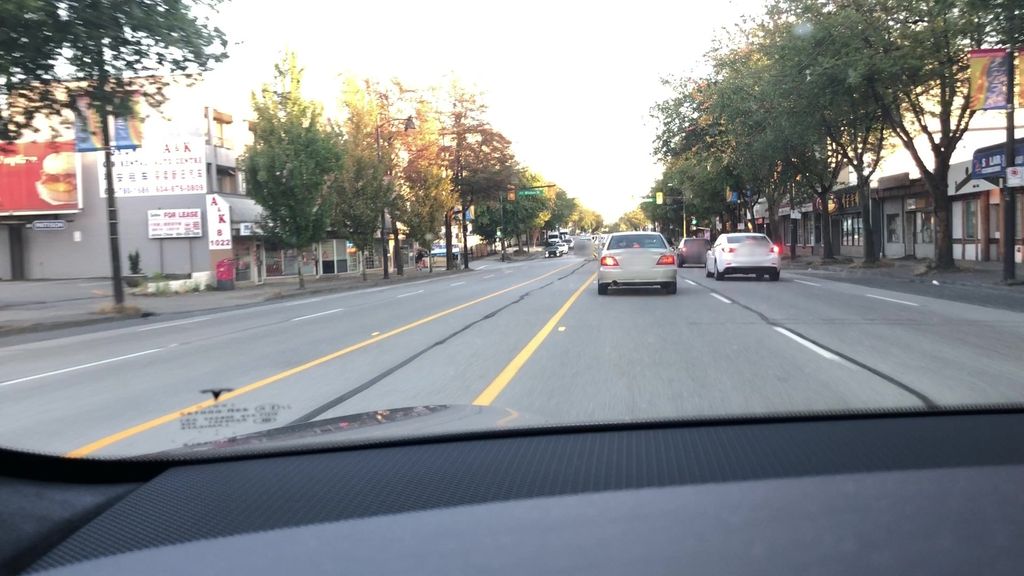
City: vancouver